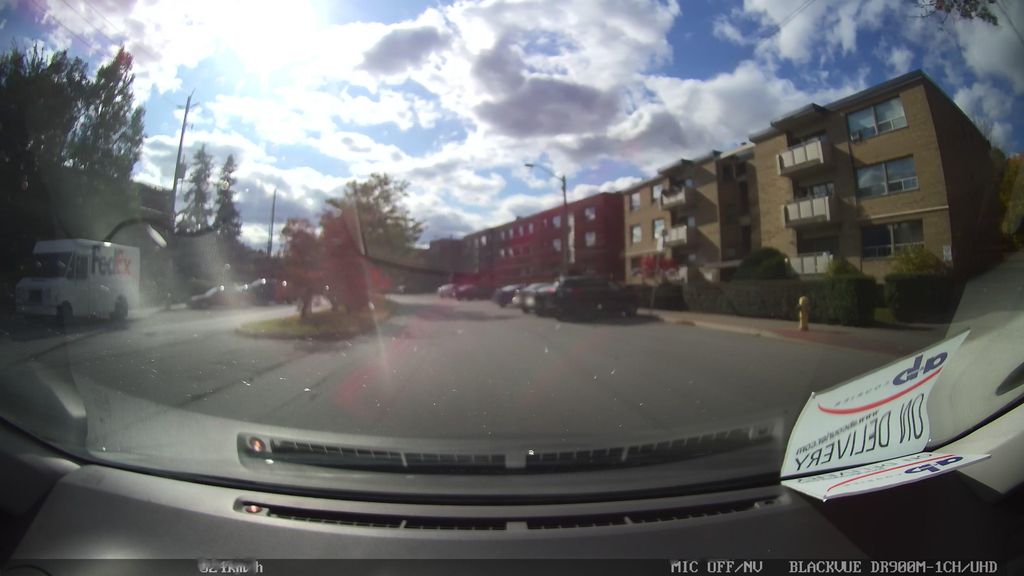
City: toronto